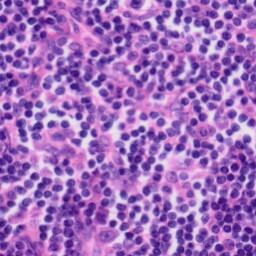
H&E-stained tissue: Tonsil